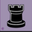
Piece: bR